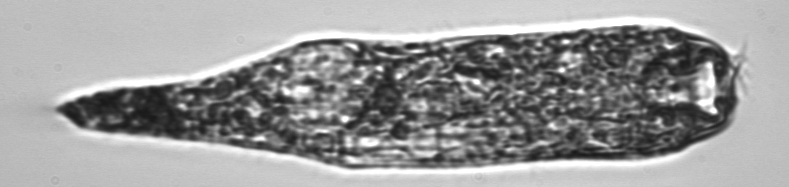
Label: Strombidium_conicum